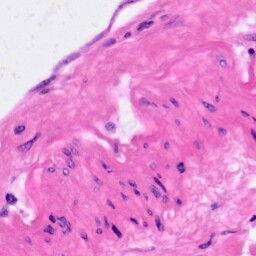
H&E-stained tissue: Pancreatic